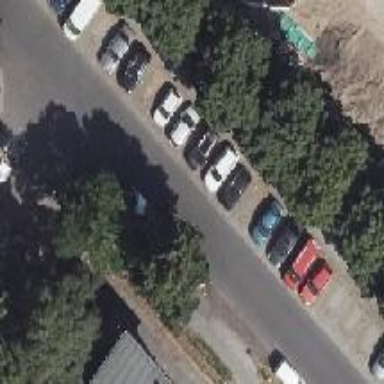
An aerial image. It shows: Street-side parking area.